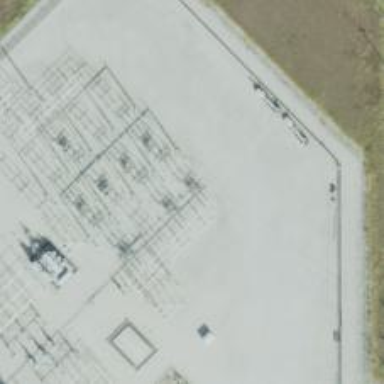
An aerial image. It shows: Switch used for power control.